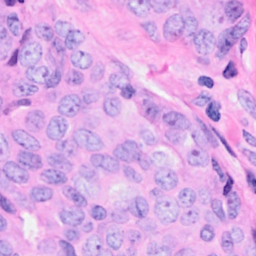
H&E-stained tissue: Breast